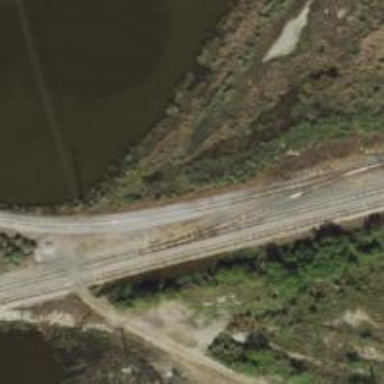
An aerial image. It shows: Railway yard.